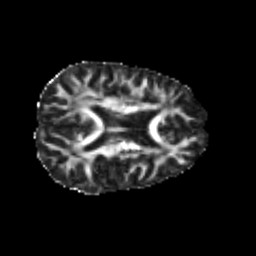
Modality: FA
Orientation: axial
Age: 20
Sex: female
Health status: healthy
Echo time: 0.074 s